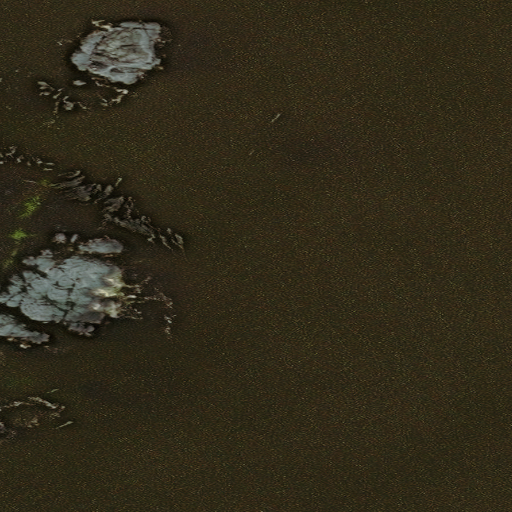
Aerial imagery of island in Alaska named Vitskari Rocks containing only unknown